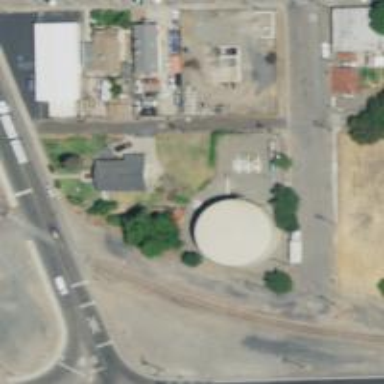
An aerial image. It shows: Storage tank with man-made structure.